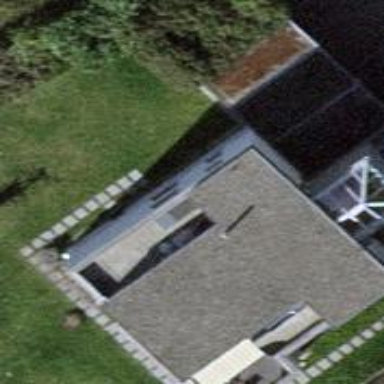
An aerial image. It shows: Garage with flat roof.